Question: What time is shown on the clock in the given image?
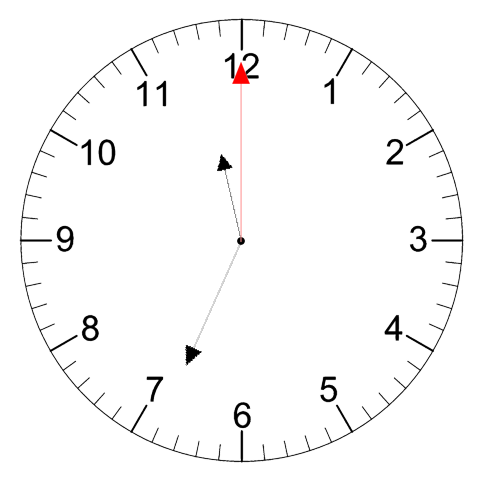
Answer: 11:34:00